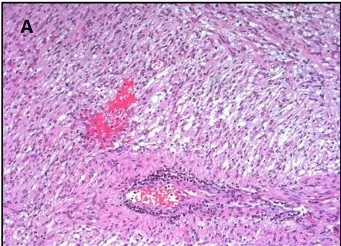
Pleomorphic Xanthoastrocytoma. (A,B) Hematoxylin&Eosin staining shows a marked cellular pleomorphism, with the coexistence of several cell types.
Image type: pathology (h&e)